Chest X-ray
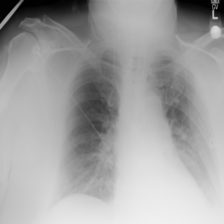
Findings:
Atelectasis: negative
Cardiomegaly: negative
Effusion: negative
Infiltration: negative
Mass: negative
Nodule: negative
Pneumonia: negative
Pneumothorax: negative
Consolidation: negative
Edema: negative
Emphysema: negative
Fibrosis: negative
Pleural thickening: negative
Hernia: negative